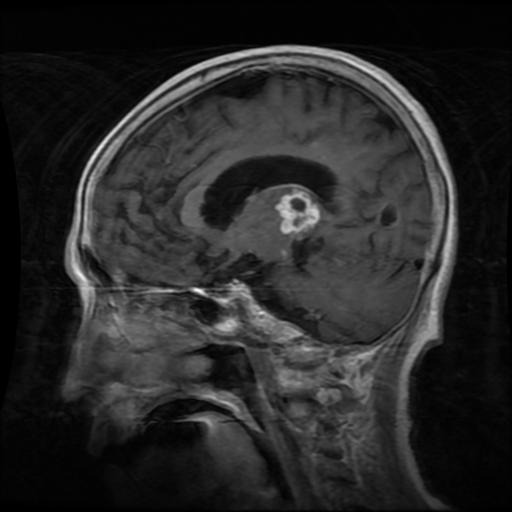
Label: glioma